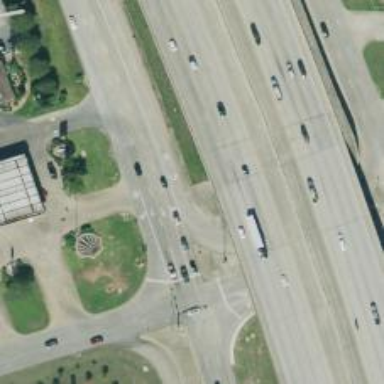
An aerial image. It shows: Secondary link road.